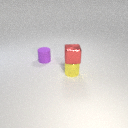
small yellow metal cylinder below small red metal cube